Interaction volume radius: 5 \u00c5
Interaction volume height: 10 \u00c5
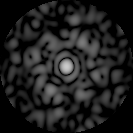
Disorder parameter: 0.7676